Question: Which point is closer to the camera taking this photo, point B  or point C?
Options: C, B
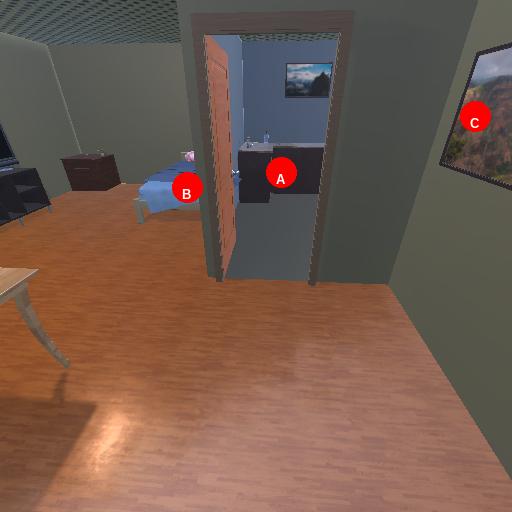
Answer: C